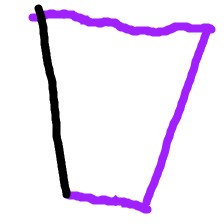
Shape: trapezoid